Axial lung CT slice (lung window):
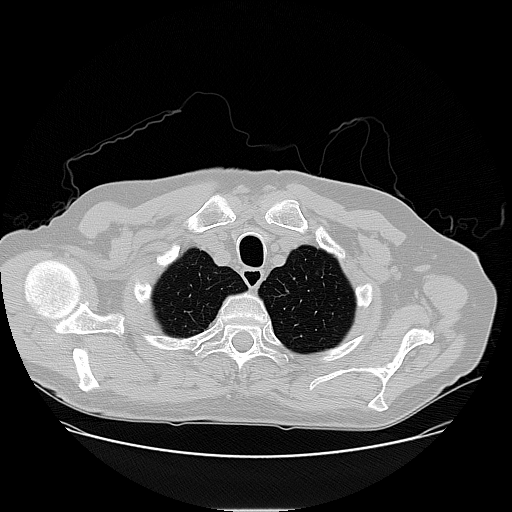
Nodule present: no